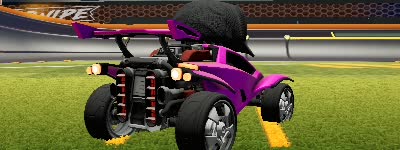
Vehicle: octane